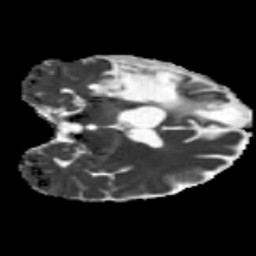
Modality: MD
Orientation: coronal
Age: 49
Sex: male
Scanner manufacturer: siemens
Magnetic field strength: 3 T
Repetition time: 5.25 s
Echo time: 0.08 s